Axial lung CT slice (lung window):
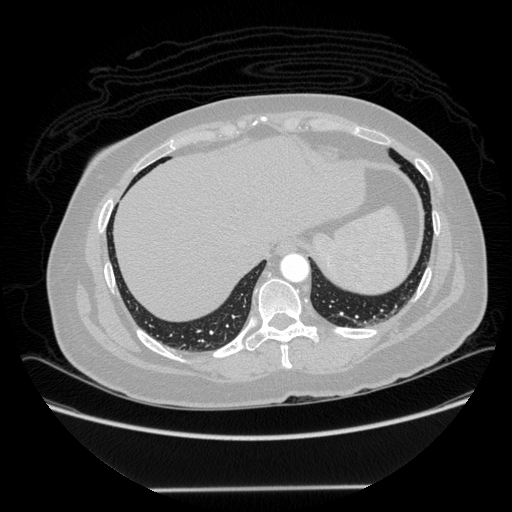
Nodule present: no